Interaction volume radius: 5 \u00c5
Interaction volume height: 15 \u00c5
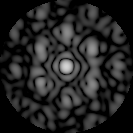
Disorder parameter: 0.4977